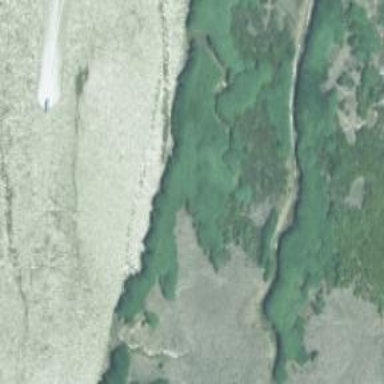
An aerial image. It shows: Saltmarsh wetland.